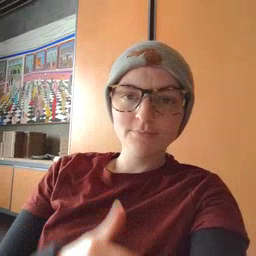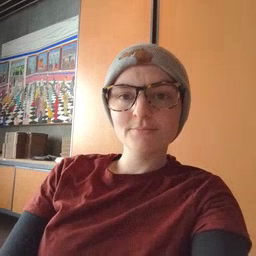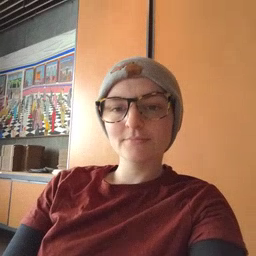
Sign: kitty